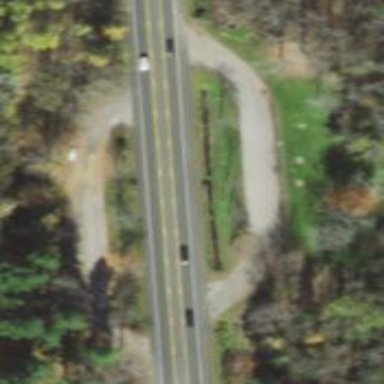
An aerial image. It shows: Rest area on the road.